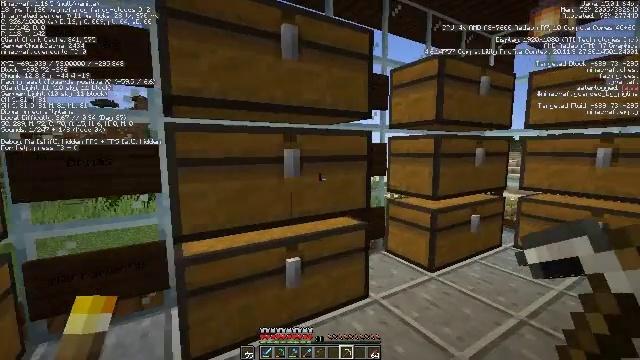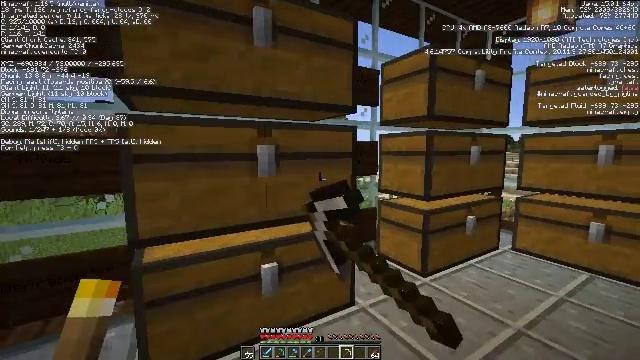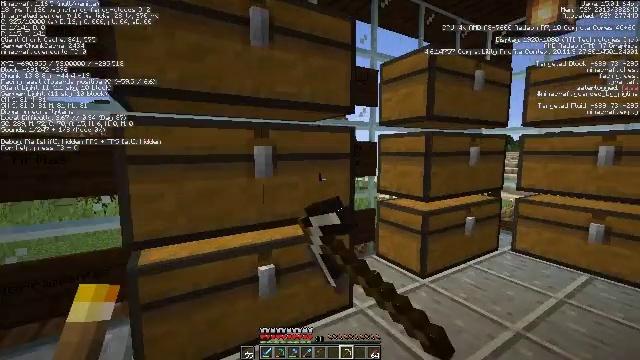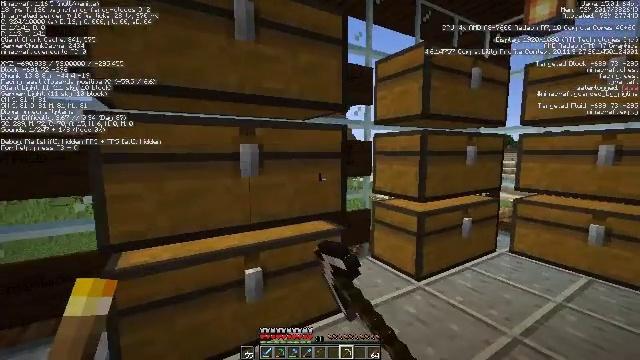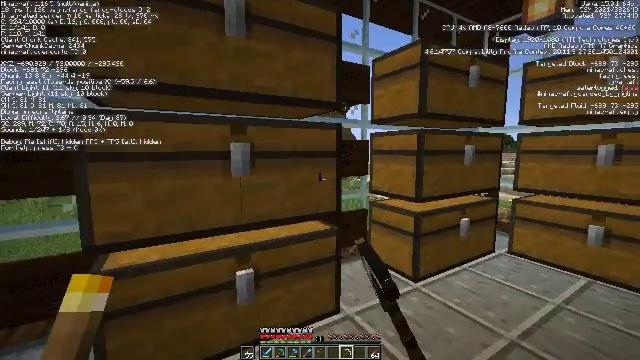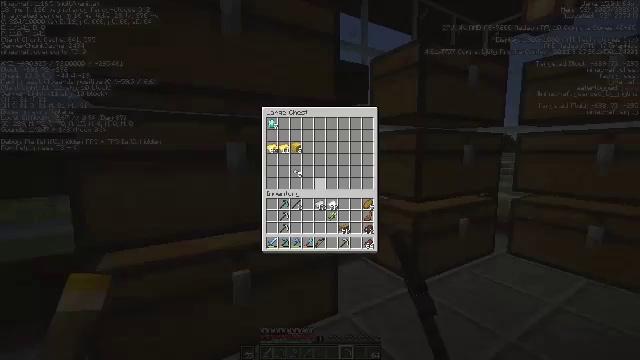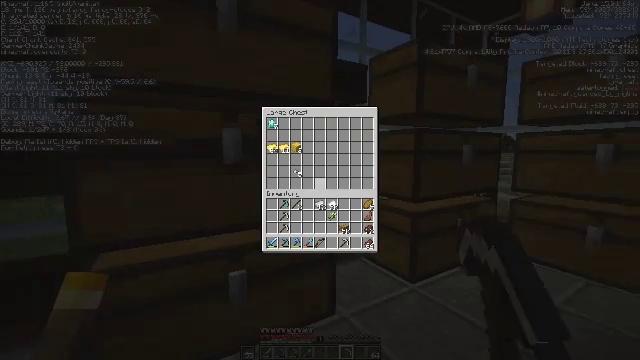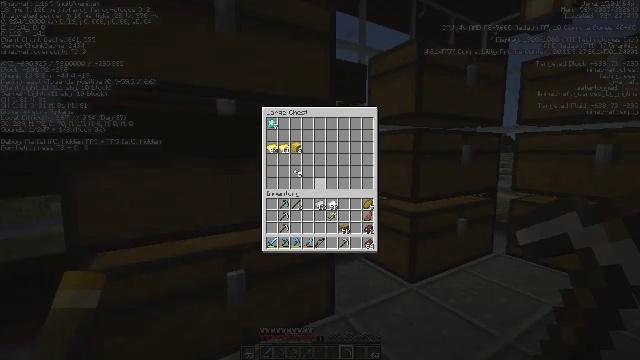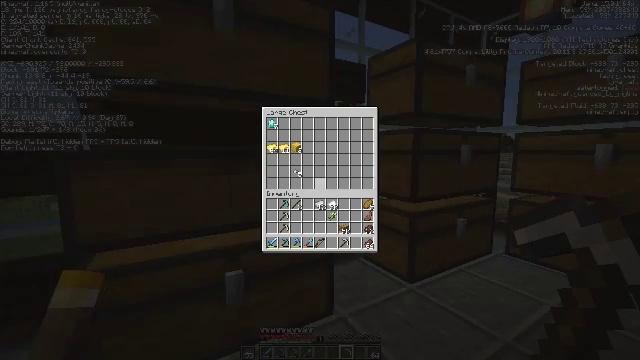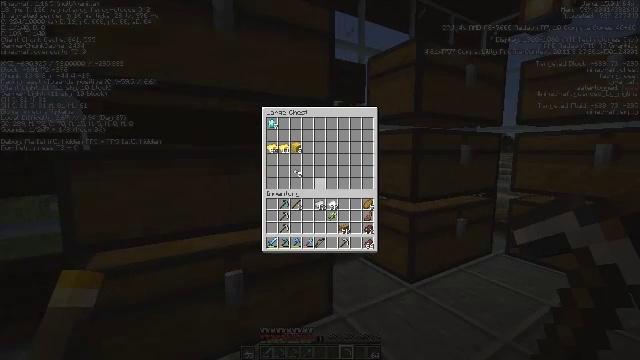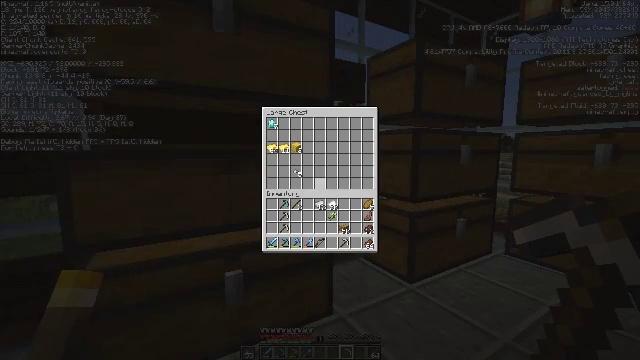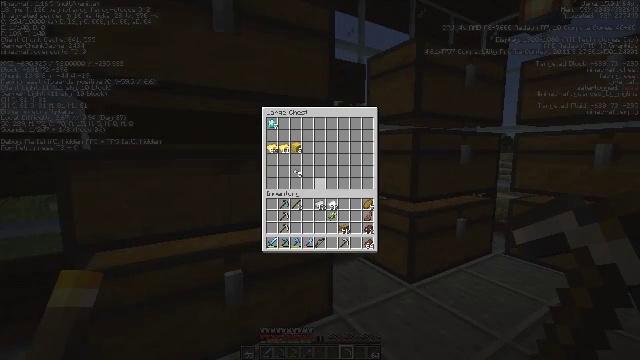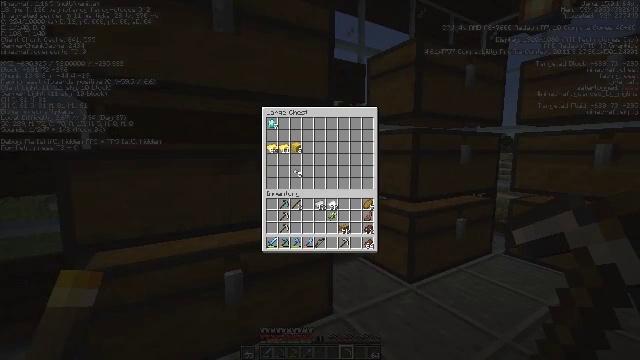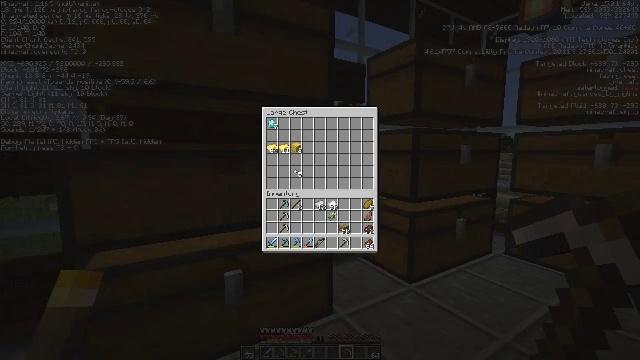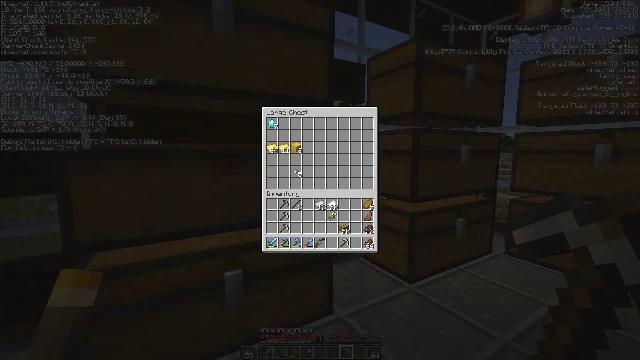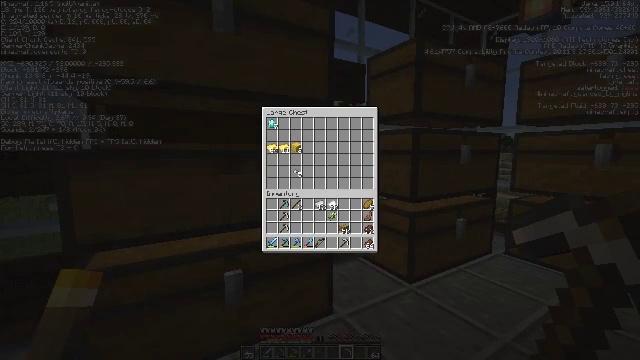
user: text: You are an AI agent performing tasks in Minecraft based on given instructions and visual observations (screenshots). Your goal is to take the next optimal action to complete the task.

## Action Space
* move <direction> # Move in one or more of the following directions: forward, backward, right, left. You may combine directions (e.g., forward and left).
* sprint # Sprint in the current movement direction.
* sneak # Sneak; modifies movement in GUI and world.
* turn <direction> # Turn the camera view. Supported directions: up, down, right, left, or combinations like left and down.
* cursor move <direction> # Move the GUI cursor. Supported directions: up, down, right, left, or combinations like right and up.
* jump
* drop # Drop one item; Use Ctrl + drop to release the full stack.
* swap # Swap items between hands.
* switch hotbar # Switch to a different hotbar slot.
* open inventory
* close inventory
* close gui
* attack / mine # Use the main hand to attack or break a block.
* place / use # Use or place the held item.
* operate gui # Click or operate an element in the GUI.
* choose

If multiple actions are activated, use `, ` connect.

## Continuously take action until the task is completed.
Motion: motion action
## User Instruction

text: Craft sticks from planks in the inventory.
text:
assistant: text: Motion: move forward and move right, use / place
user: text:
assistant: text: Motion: use / place
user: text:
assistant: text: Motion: use / place
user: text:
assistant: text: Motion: no_op
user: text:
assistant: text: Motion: no_op
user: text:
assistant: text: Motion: no_op
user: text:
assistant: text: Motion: no_op
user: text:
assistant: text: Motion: no_op
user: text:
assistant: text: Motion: no_op
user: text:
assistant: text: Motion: no_op
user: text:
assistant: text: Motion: no_op
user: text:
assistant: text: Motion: turn down
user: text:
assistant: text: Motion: sneak
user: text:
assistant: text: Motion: sneak
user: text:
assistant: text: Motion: sneak
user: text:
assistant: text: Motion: sneak
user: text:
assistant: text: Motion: sneak
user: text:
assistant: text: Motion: sneak
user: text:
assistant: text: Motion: sneak
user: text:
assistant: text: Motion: sneak
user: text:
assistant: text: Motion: sneak
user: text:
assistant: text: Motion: turn right
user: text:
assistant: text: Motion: no_op
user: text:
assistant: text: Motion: attack / mine
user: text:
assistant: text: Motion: attack / mine
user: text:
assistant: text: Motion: turn up
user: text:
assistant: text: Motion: turn left
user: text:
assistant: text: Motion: turn left
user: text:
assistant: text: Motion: turn left
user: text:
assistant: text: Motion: no_op